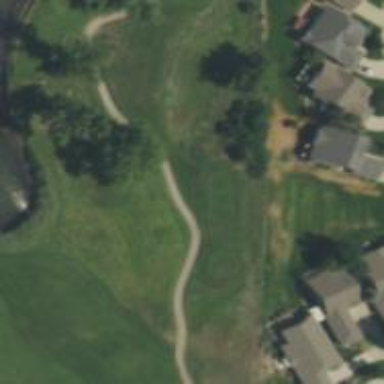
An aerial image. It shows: Service road designed for golf carts indicated as golf cart path.